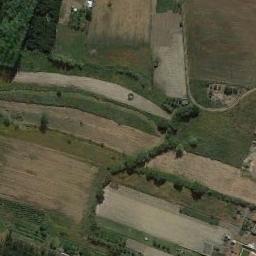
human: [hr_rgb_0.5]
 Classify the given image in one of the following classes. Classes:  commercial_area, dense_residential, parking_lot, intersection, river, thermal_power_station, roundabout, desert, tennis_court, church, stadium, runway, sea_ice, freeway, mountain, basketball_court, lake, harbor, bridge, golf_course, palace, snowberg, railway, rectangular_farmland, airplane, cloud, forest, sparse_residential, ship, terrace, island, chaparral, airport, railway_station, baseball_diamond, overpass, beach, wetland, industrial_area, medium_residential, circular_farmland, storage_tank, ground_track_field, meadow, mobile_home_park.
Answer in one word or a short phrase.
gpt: terrace